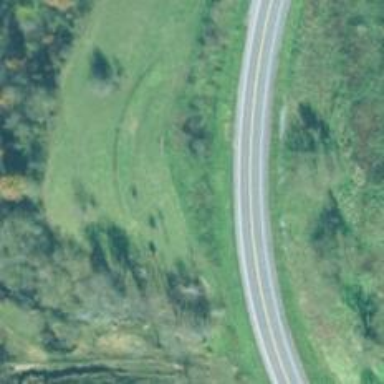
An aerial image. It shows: Secondary road.